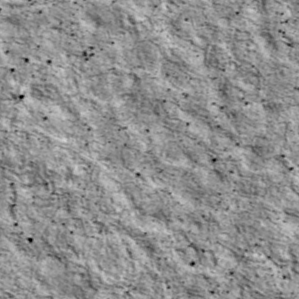
Label: non_frost